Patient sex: M
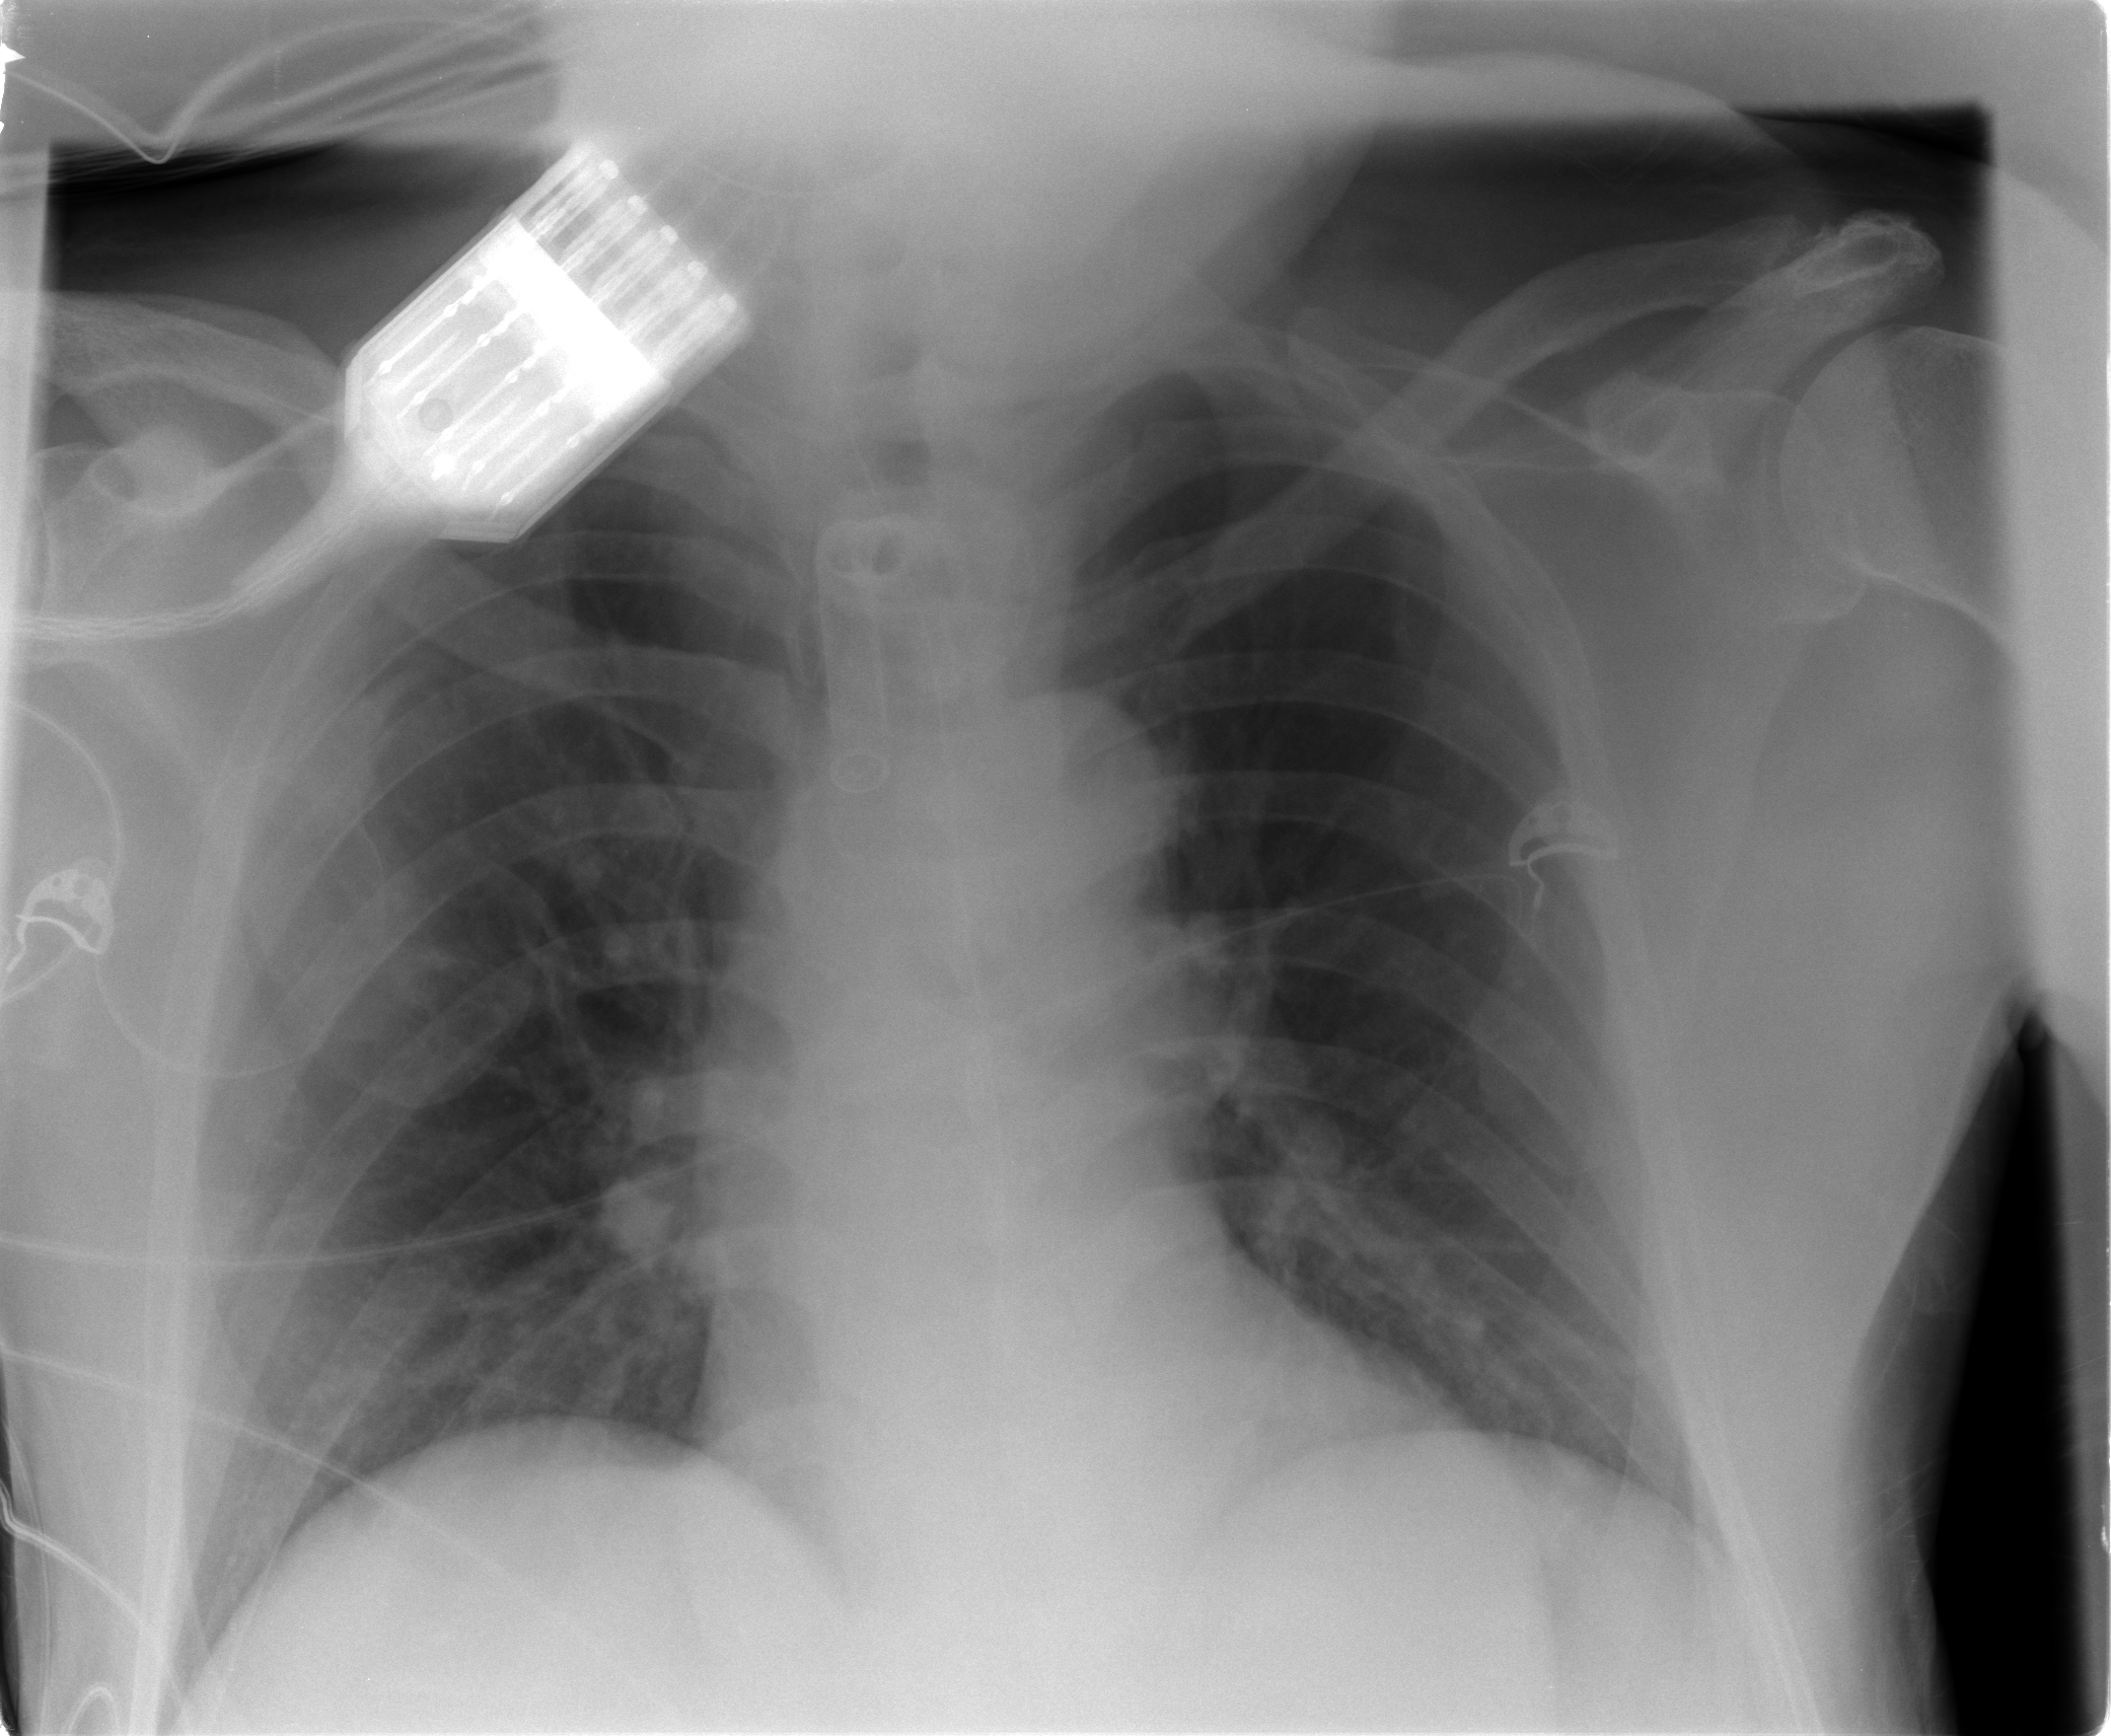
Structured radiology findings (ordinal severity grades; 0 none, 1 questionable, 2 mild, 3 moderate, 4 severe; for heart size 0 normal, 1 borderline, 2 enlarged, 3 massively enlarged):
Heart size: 0
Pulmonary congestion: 1
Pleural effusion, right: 1
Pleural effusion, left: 2
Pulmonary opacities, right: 1
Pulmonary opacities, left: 0
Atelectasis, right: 2
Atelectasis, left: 2